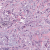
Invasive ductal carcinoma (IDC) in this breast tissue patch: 1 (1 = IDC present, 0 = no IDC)